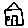
Label: house